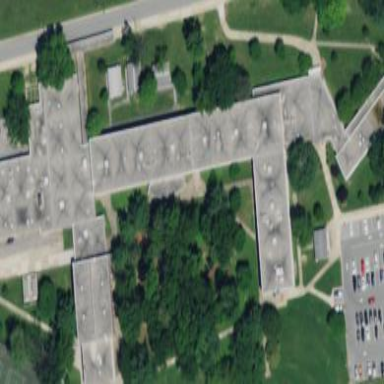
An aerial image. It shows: School building.